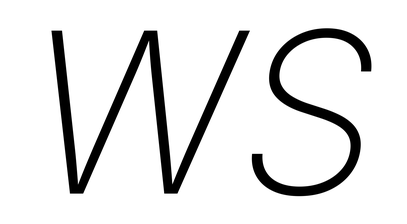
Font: Inter-Italic_ExtraLight_Italic